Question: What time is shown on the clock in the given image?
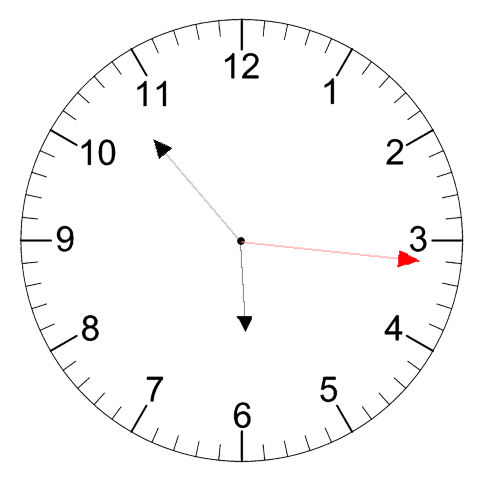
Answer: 05:53:16